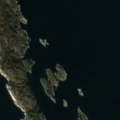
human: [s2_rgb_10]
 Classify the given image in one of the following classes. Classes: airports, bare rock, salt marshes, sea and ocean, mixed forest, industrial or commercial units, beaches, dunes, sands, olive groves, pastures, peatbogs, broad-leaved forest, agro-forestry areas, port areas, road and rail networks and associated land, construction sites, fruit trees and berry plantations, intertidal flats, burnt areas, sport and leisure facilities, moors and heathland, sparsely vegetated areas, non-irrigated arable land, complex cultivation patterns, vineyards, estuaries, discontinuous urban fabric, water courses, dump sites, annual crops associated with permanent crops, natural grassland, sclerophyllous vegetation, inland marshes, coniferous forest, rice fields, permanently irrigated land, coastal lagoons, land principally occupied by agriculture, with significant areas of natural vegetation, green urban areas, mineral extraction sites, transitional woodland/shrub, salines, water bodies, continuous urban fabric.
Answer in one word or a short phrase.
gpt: bare rock, sea and ocean